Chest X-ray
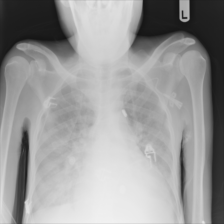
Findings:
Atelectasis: negative
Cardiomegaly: positive
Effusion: negative
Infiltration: negative
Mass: negative
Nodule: negative
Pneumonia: negative
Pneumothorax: negative
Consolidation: negative
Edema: negative
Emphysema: negative
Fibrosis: negative
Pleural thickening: negative
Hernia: negative